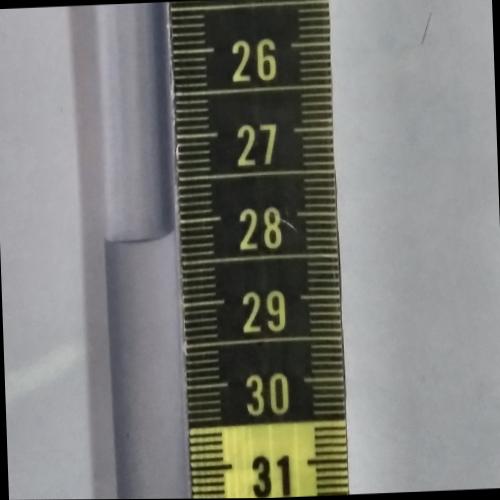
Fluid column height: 28.1 cm